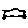
Label: car